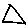
Label: triangle